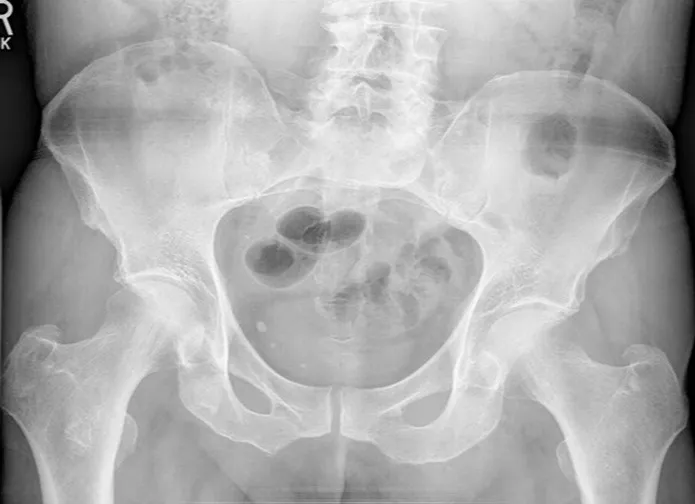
Preoperative anteroposterior radiograph shows mild spurring of bilateral acetabulae with mild joint space narrowing.
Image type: radiology (x_ray)